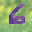
Label: 6